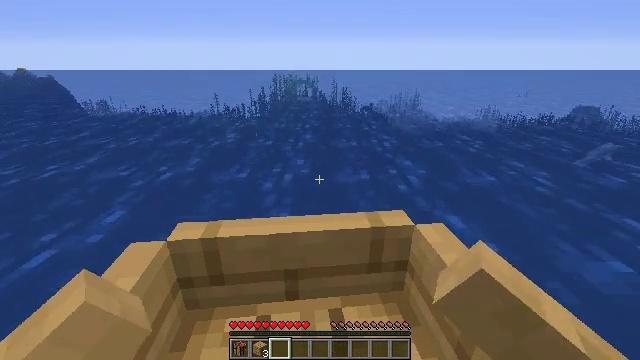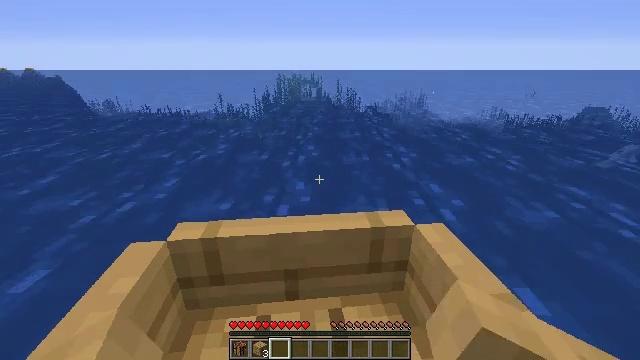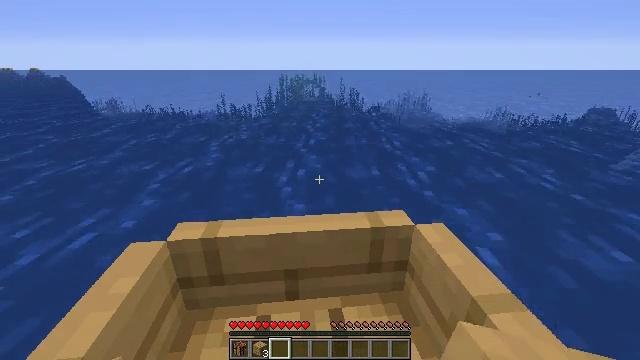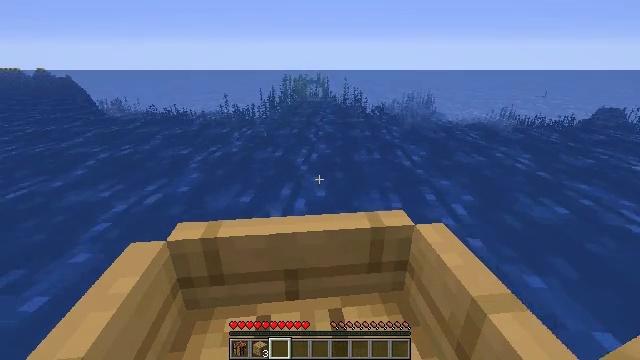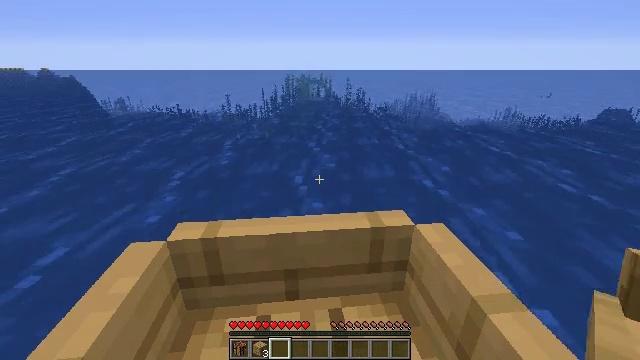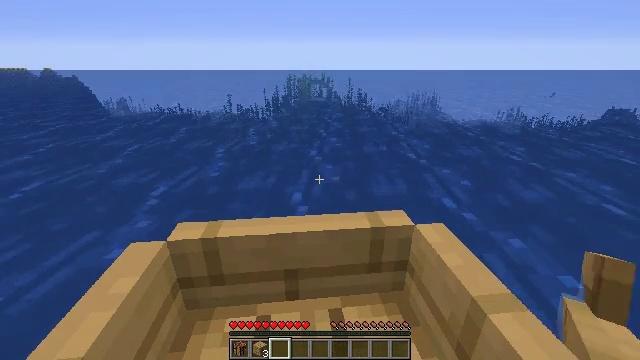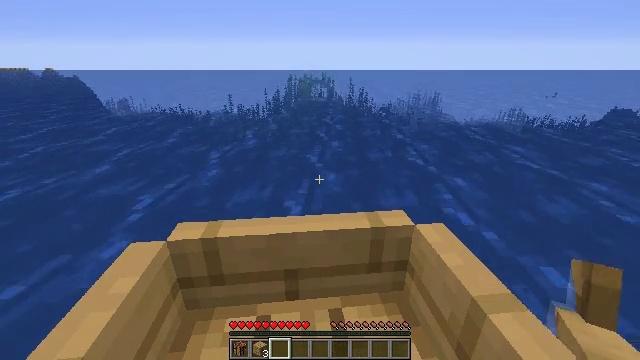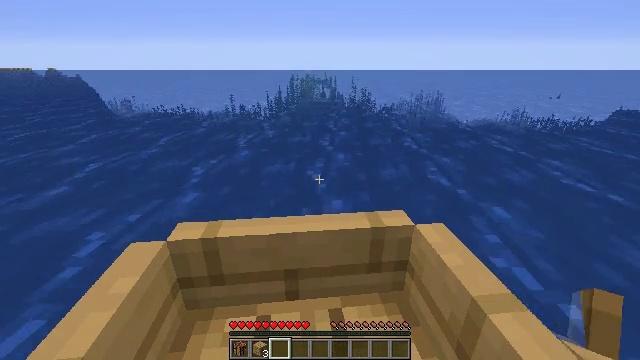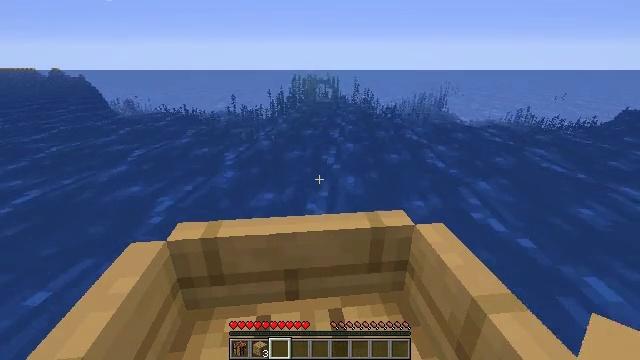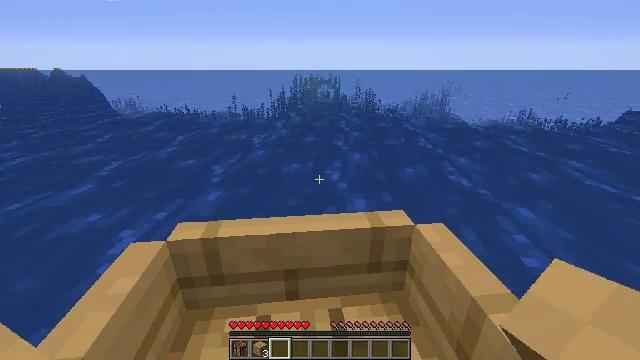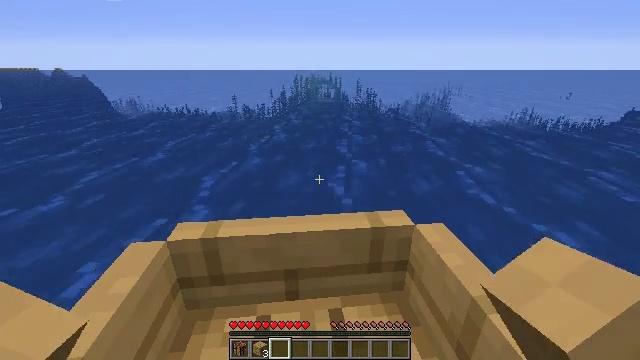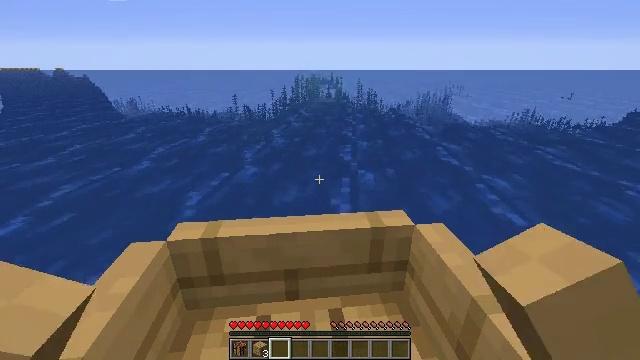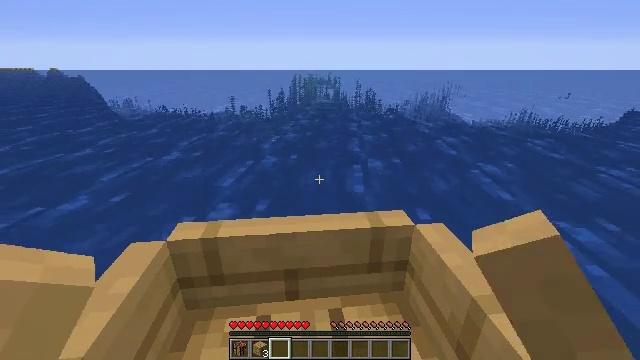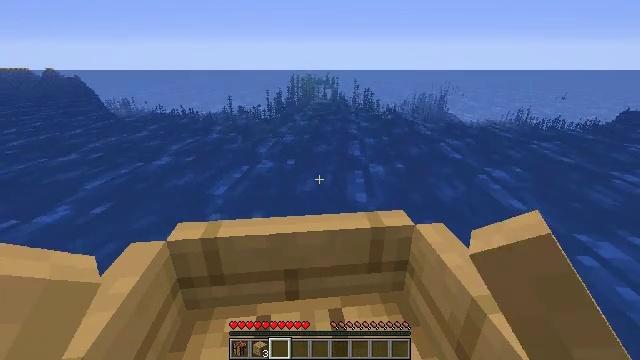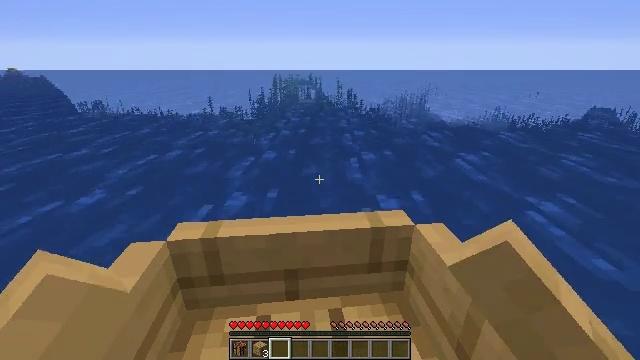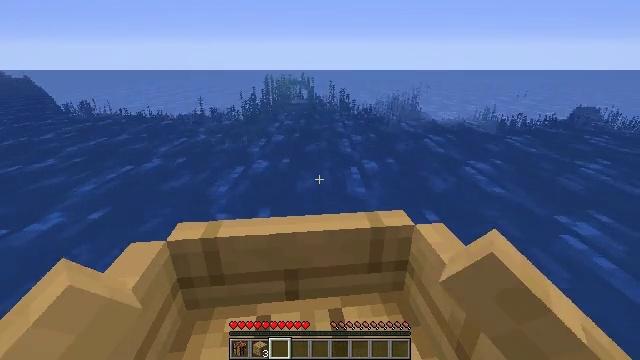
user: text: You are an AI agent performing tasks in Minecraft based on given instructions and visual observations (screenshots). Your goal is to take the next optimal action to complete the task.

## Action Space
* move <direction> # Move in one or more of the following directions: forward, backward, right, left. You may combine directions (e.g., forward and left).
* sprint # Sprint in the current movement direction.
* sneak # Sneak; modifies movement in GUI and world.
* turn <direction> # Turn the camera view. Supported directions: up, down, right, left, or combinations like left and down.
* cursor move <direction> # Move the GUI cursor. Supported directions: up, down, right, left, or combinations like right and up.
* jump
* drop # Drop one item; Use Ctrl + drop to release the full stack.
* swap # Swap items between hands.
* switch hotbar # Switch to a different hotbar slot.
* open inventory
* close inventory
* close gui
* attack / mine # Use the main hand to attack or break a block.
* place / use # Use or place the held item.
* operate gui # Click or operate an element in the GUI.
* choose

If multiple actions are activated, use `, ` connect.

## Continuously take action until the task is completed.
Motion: motion action
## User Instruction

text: Collect kelp by swimming through it.
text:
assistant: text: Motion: move forward
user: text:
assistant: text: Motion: move forward
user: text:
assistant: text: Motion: move forward
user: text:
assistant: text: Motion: move forward
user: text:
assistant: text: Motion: move forward
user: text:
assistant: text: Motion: move forward
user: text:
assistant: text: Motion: move forward
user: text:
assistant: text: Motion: move forward
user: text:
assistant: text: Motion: move forward
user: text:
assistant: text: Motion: move forward
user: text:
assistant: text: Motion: move forward and move right
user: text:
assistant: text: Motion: move forward and move right
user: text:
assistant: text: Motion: move forward and move right
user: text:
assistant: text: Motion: move forward
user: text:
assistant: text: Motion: move forward
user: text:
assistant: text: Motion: move forward
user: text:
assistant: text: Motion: move forward
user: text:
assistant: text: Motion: move forward
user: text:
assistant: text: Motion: move forward
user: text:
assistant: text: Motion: move forward
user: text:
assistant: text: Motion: move forward
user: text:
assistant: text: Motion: move forward
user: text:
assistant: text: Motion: move forward
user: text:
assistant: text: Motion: move forward
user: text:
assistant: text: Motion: move forward
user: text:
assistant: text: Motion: move forward
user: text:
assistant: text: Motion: move forward
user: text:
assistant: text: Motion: move forward
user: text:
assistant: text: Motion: move forward
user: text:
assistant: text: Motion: move forward